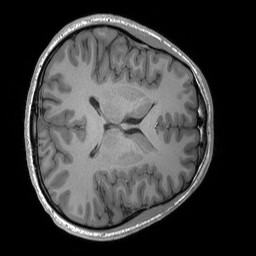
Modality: T1w
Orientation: axial